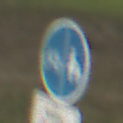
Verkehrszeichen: GetrennterRadUndGehwegRadwegLinks
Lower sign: HinweisDurchVerbaleAngabe4
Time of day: SunriseSunset
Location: Outdoor (Suburban)
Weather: PartlyCloudy
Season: NotSpecified
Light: Natural